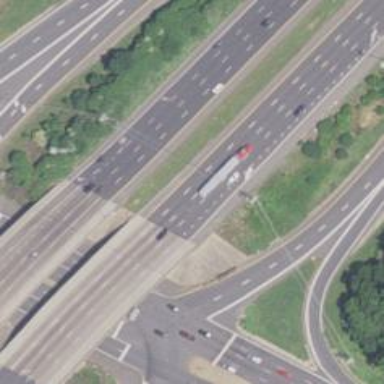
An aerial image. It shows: Bridge over motorway.